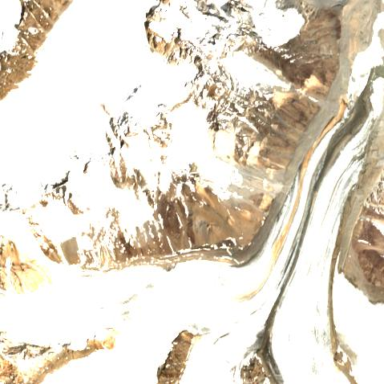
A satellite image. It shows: Majestic glacier in the distance.